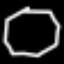
Label: octagon